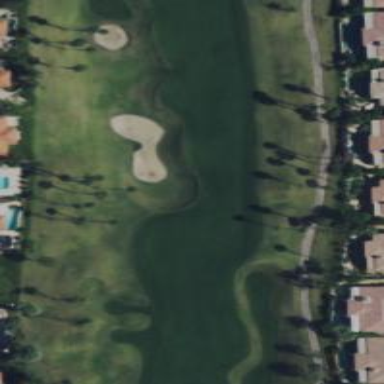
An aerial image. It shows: Golf fairway surrounded by grass.